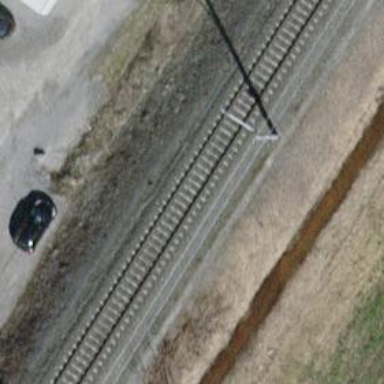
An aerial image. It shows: Railway signal.